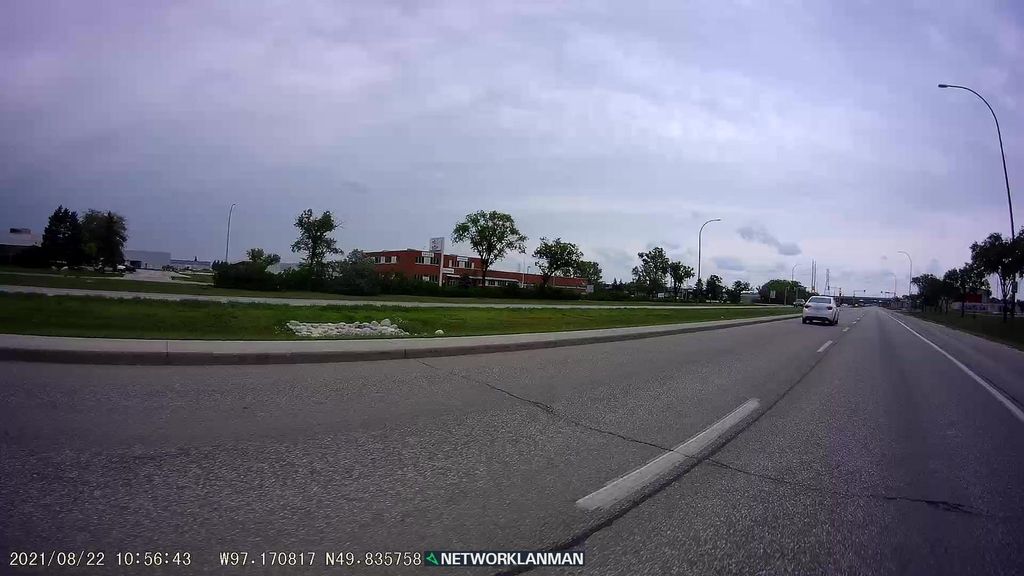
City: winnipeg